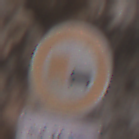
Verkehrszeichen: UeberholverbotKraftfahrzeuge
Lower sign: LaengeEinerStrecke6
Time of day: Midday
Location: Outdoor (Urban)
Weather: PartlyCloudy
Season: NotSpecified
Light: Natural